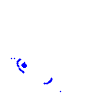
Particle: electron